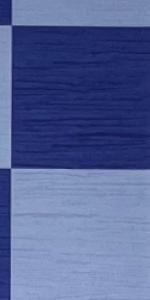
Label: Empty